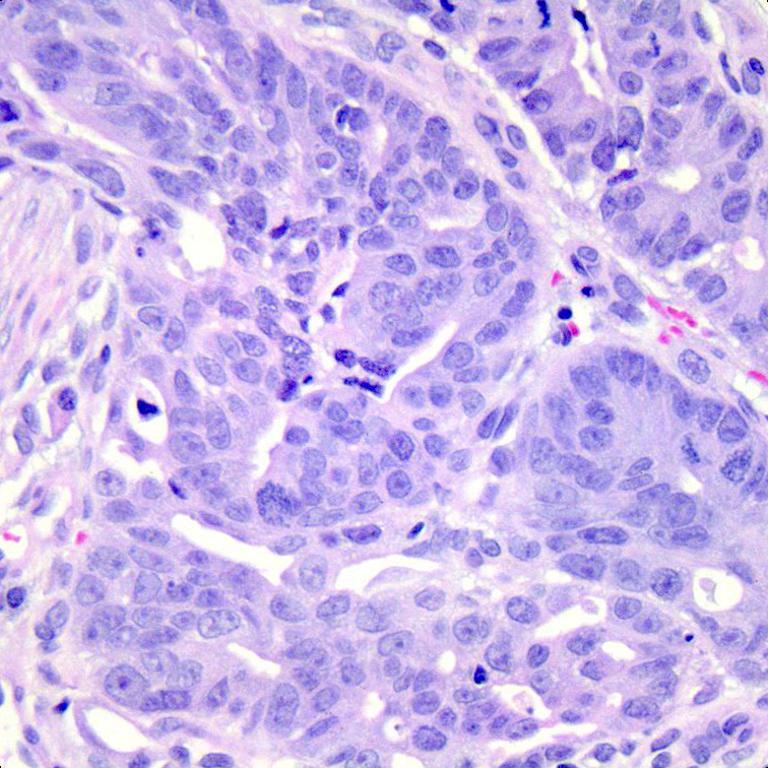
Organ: colon
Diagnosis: adenocarcinomas